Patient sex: M
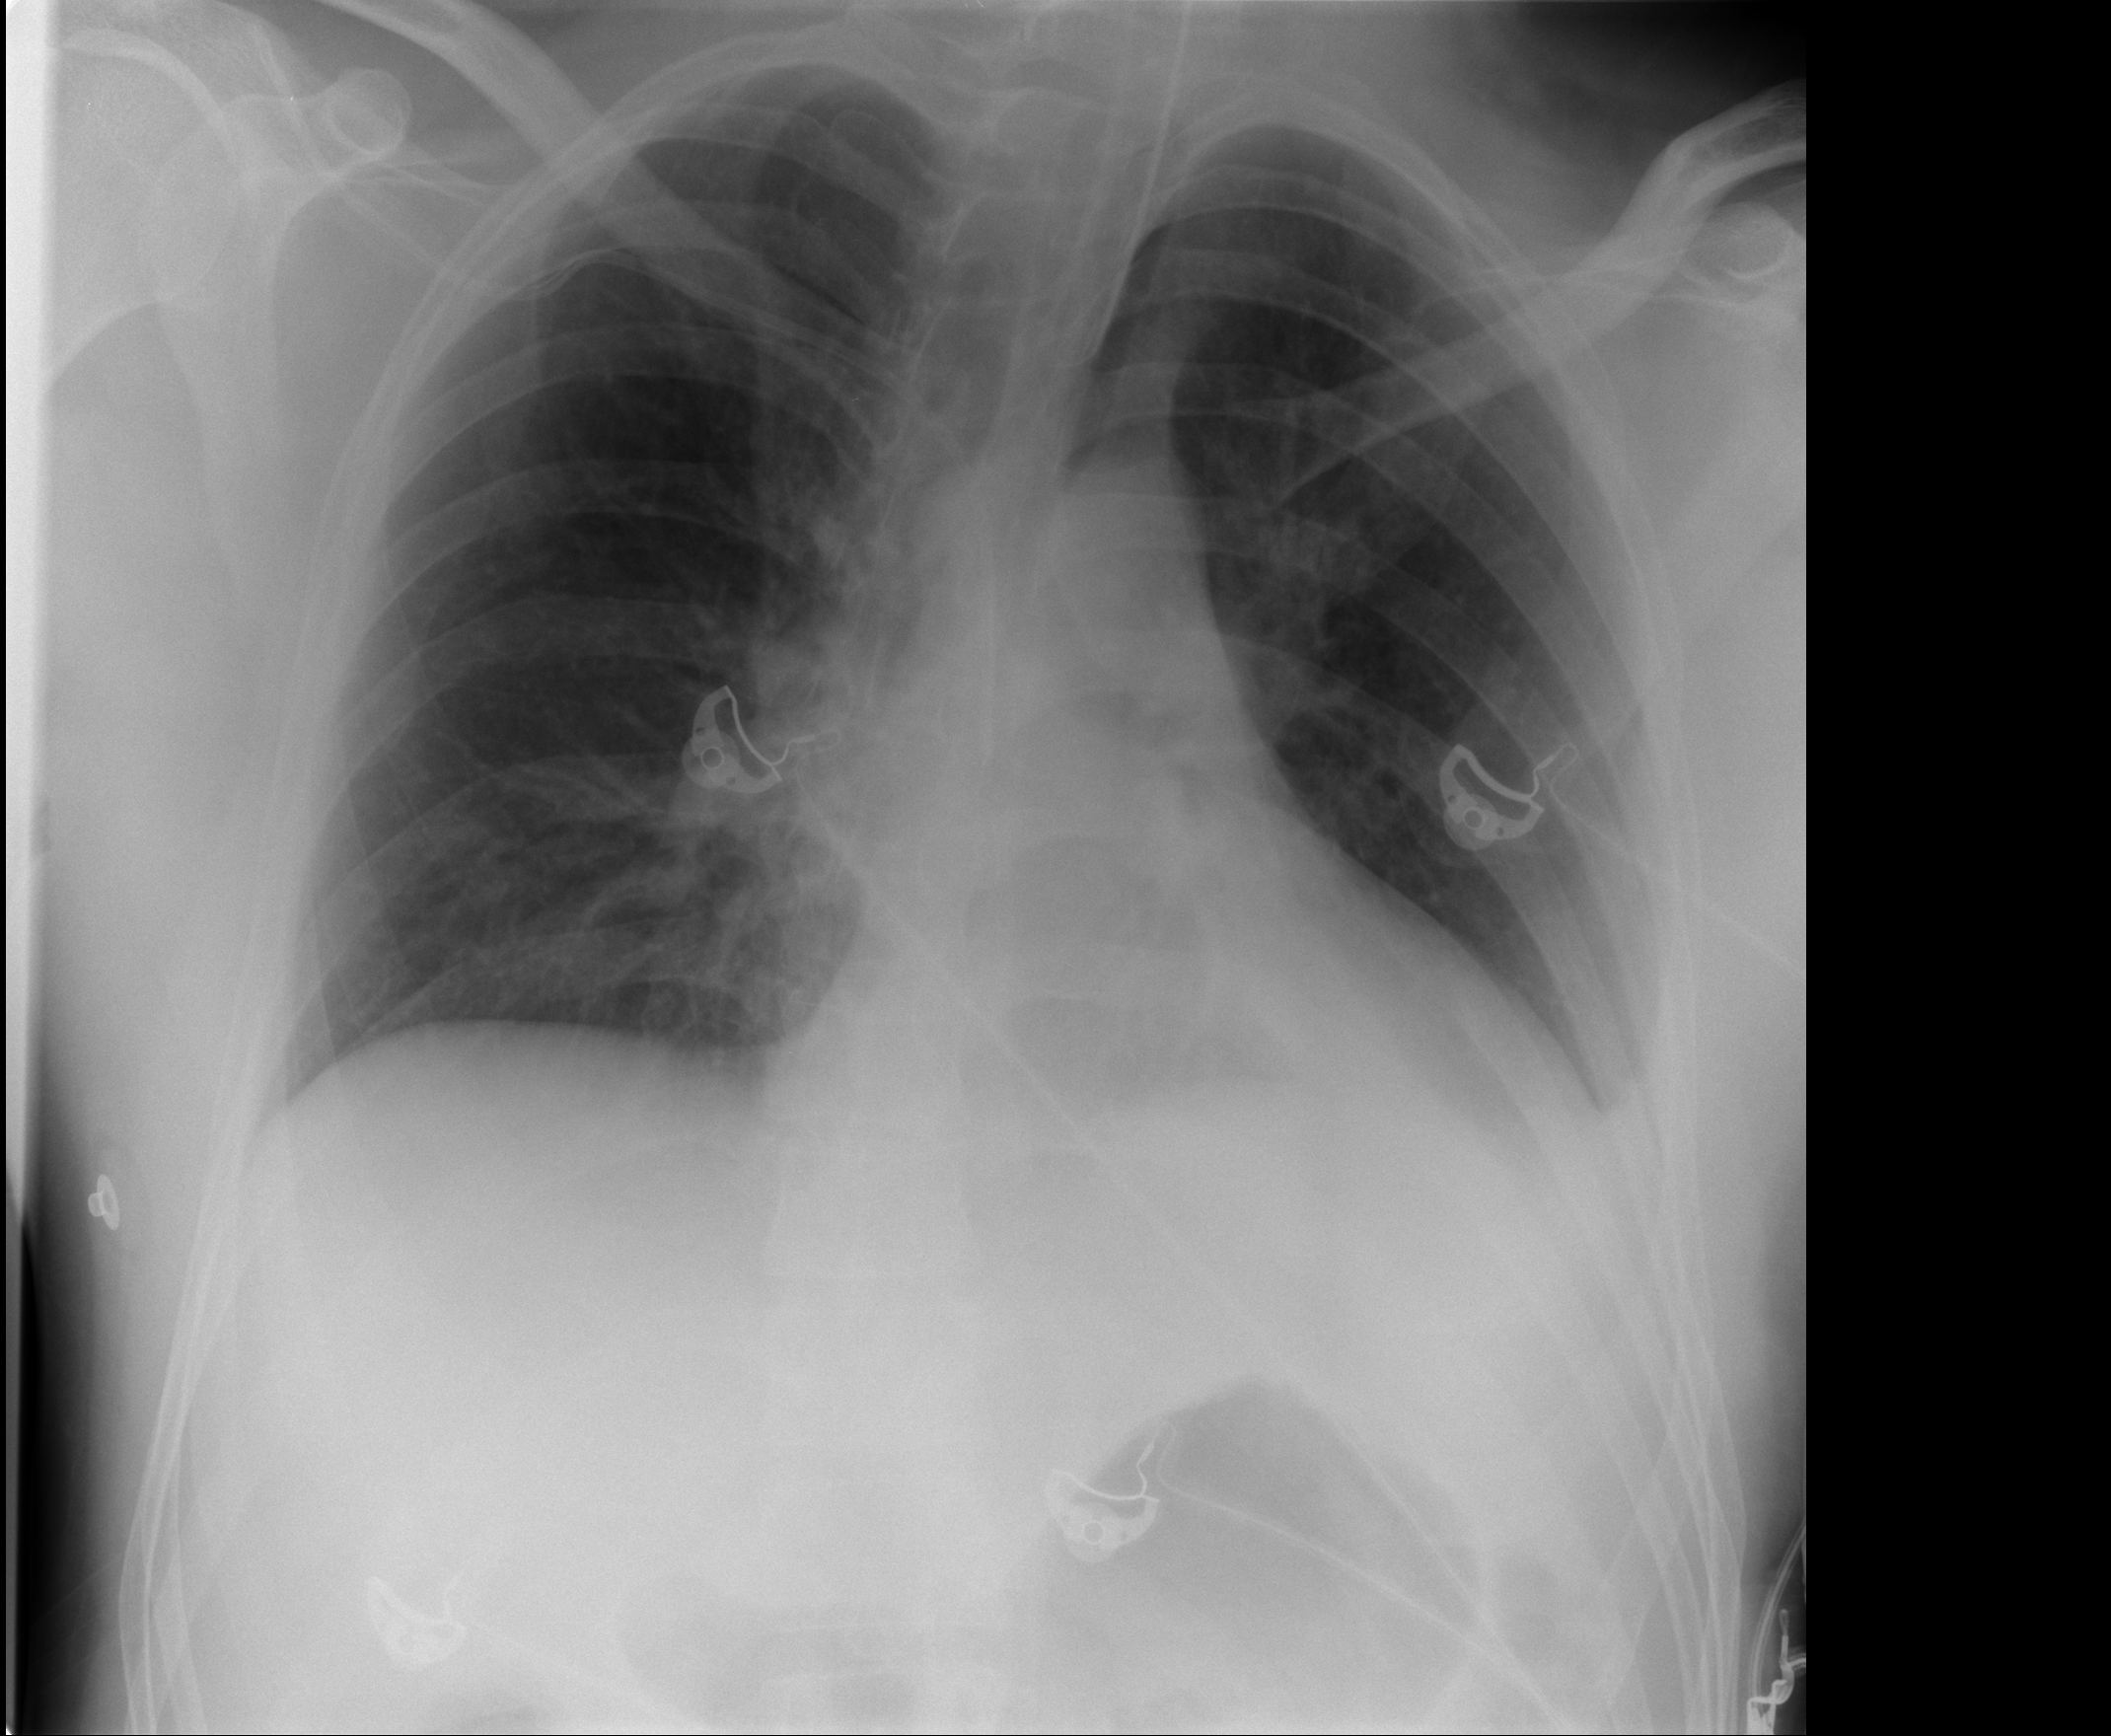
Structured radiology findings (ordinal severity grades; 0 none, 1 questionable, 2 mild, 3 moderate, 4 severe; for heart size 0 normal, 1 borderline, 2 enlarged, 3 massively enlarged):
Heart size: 0
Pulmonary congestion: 0
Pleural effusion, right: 0
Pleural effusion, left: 2
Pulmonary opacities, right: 0
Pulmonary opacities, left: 0
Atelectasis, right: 0
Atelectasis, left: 0